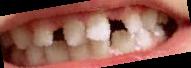
Condition: hypodontia